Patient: sex M, age 78
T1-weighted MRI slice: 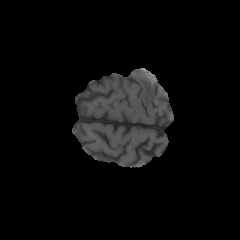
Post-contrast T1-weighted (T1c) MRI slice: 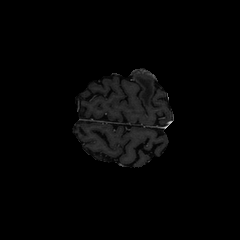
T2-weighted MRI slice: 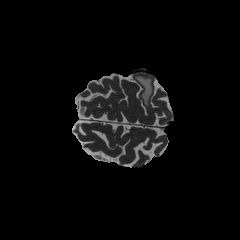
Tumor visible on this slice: yes
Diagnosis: Glioblastoma, IDH-wildtype
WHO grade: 4